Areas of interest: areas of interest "Soccer Field"
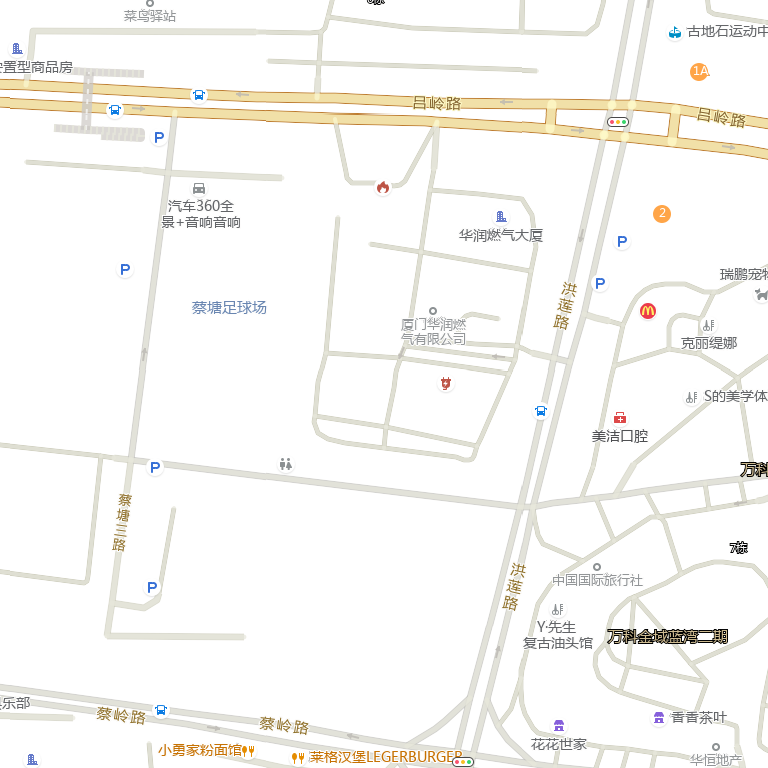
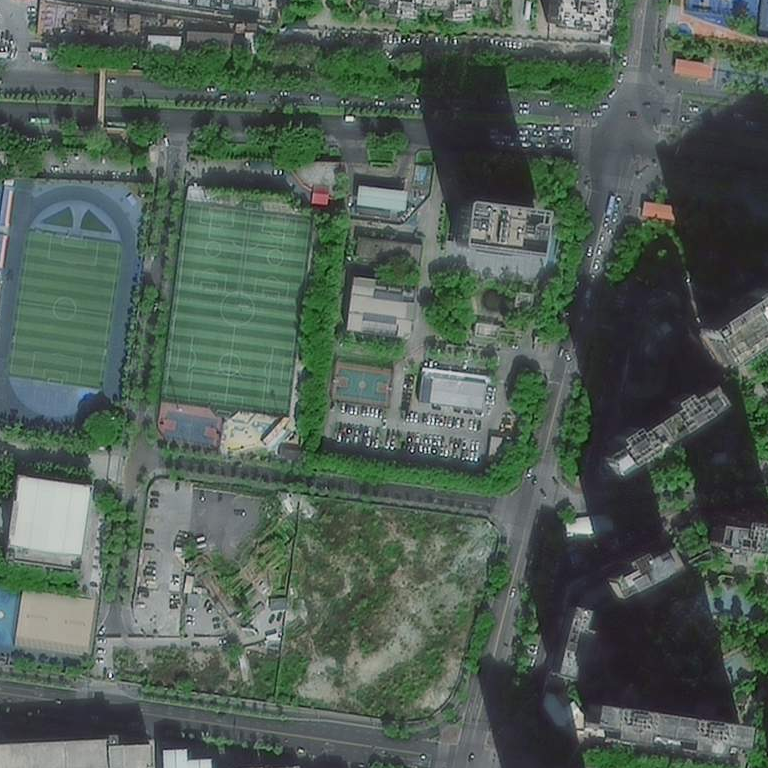